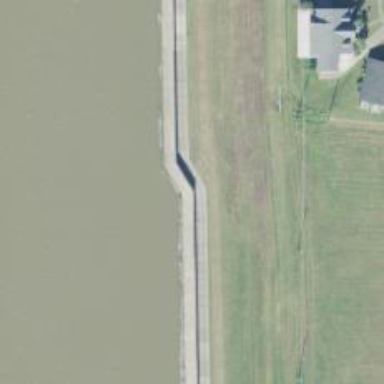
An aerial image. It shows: Dam along waterway.